Question: I've got a 'Button' in my 'FXML' file and i give a style to it by below 'CSS'
'''
.button {
-fx-background-color: linear-gradient(#ff5400, #be1d00);
-fx-background-radius: 30;
-fx-background-insets: 0;
-fx-text-fill: white;
}
'''

as you can see the button has a new awesome style, but whenever i click on it, it remains as like as before and you can't understand is it clicked or not...
As I searched, I found one solution in this link: <URL>, but if you notice it is The CSS that is used by Web Browsers and JavaFX does not support it.
so what is the solution? I want my button changes its appearance when the users hit or click it.
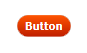
Answer: You need to add the psuedoclass state 'pressed' to you css and add new css to it, which will differentiate your current button css with that when pressed :
'''
.button:pressed {
// Your new css
}
'''
For changing the style while 'hovering the button' use :
'''
.button:hover {
// Your new css
}
'''
For better understanding of what style you can add for styling the button, you can go through <URL>